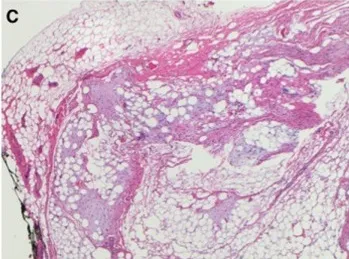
Myxoid stroma at the periphery of the nodule (4x).
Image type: pathology (h&e)